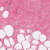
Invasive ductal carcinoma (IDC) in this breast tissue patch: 0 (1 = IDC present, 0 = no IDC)